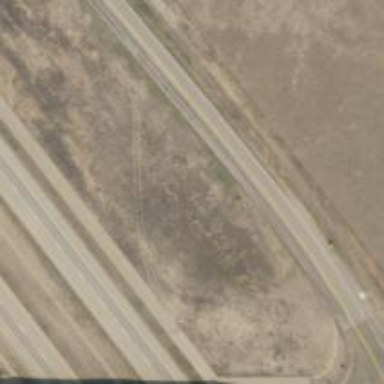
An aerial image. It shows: Tertiary road with frontage road.